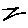
Label: zigzag